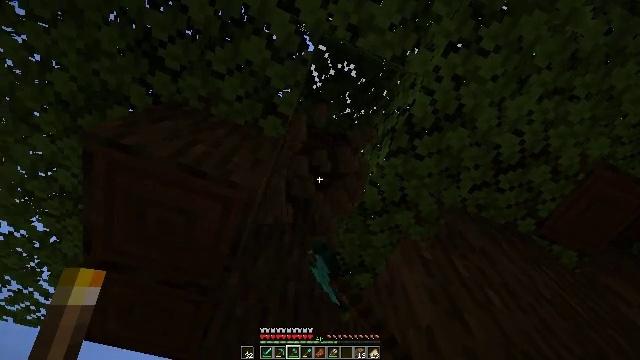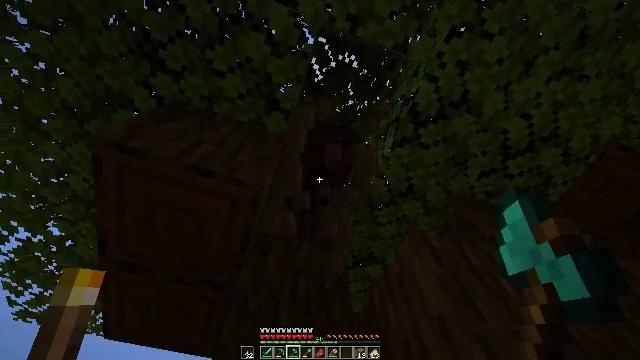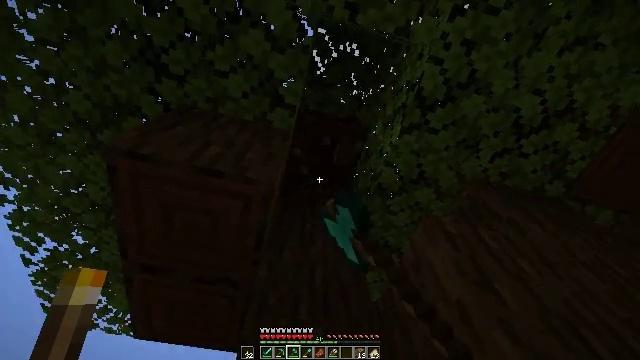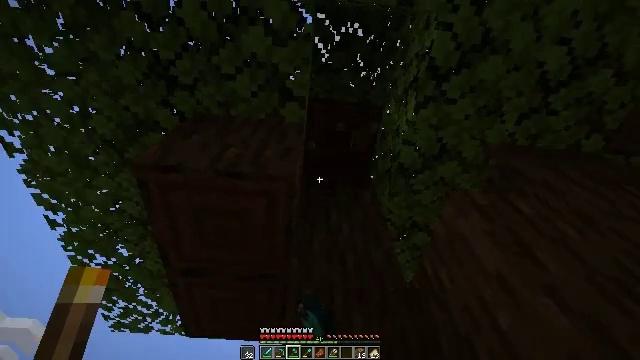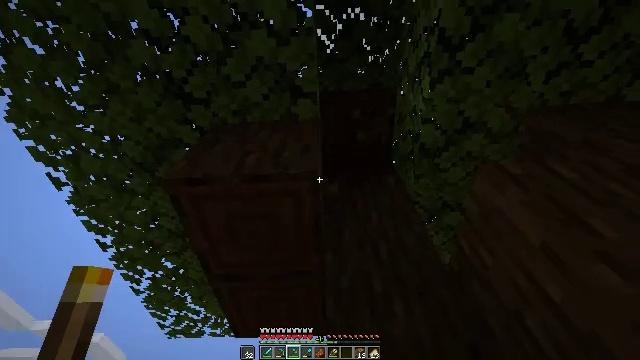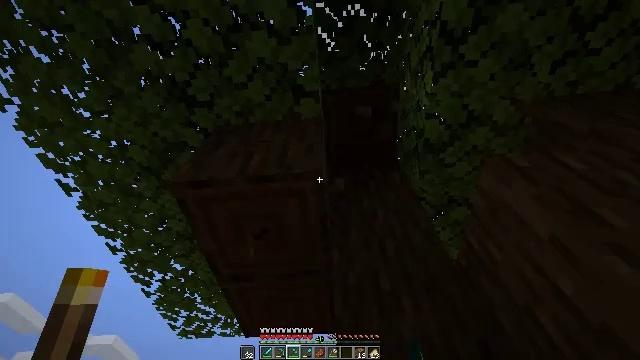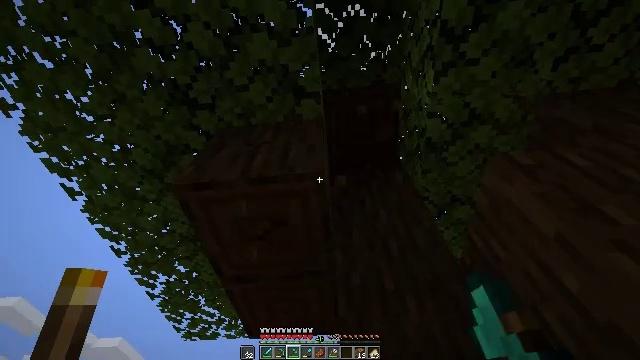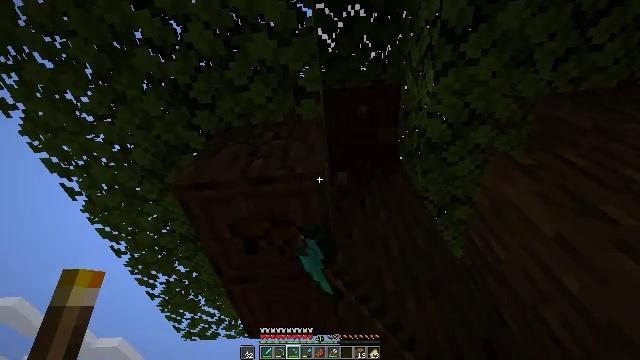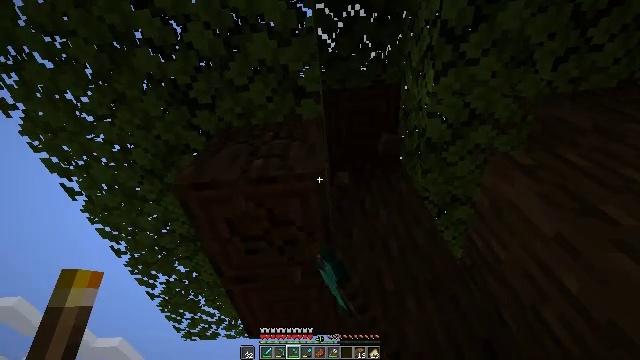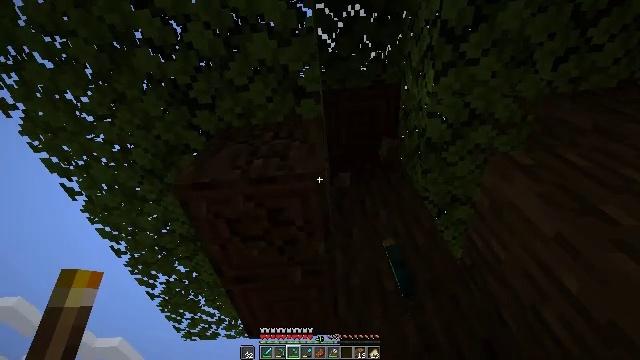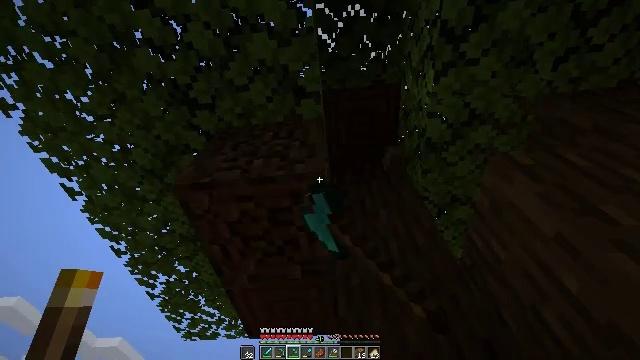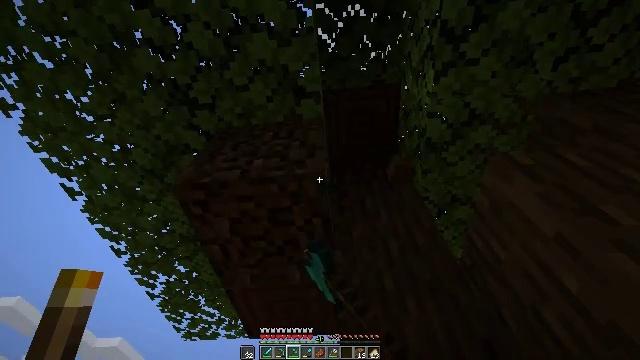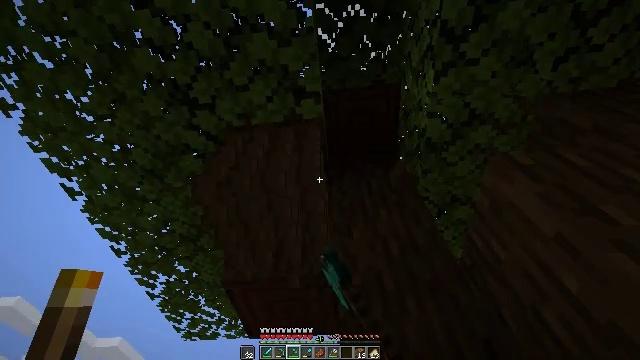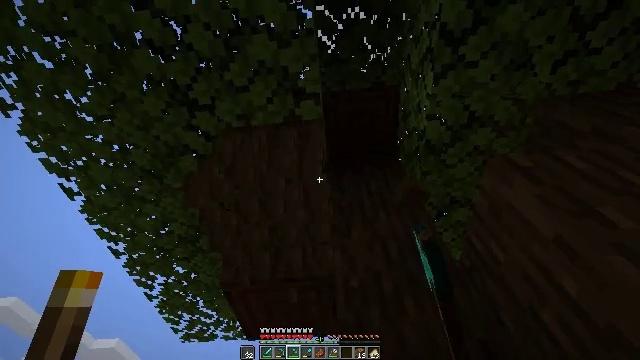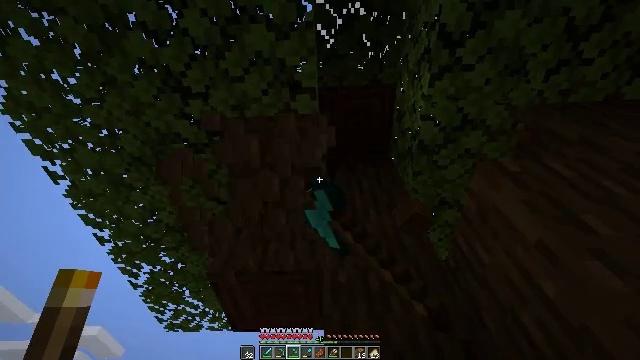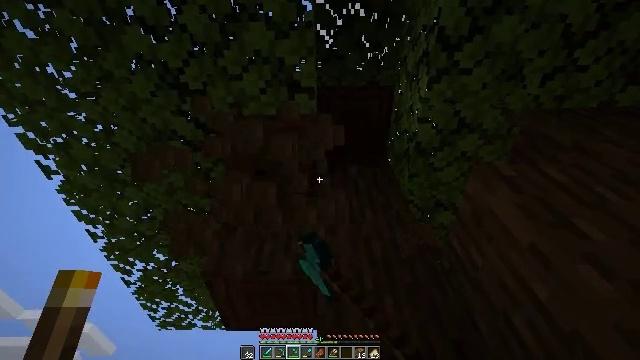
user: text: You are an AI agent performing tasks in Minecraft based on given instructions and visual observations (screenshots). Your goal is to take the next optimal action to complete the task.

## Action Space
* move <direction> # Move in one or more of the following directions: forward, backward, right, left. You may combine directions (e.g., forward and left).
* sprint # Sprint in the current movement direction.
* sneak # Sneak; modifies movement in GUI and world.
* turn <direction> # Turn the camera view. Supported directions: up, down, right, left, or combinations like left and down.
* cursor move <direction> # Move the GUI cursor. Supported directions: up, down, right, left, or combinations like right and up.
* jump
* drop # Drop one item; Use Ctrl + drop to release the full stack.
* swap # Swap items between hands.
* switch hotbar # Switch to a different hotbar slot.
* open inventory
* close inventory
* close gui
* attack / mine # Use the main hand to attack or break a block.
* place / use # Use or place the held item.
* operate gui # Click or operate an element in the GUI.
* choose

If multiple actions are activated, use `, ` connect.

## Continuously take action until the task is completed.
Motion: motion action
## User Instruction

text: Chop down the dark oak log.
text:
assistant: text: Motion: turn left and down, attack / mine
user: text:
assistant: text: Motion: turn left and down, attack / mine
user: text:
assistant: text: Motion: turn left and down, attack / mine
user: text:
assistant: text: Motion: turn left and down, attack / mine
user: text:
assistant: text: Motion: turn left, attack / mine
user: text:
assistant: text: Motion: attack / mine
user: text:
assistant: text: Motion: attack / mine
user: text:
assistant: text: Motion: attack / mine
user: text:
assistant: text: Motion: attack / mine
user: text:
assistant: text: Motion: attack / mine
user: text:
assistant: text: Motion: attack / mine
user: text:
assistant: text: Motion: attack / mine
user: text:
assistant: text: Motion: attack / mine
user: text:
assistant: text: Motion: turn right and down, attack / mine
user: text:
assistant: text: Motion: turn right, attack / mine
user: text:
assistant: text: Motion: attack / mine
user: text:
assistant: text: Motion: turn right, attack / mine
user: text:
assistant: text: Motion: turn right and down, attack / mine
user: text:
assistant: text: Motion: turn right and down, attack / mine
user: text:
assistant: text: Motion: turn right and down, attack / mine
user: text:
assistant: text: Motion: turn up, attack / mine
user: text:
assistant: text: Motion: turn right and up, attack / mine
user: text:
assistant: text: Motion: turn right and up, attack / mine
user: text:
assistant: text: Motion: turn up, attack / mine
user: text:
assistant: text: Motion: attack / mine
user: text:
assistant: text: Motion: turn left, attack / mine
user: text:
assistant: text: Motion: attack / mine
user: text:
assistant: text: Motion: attack / mine
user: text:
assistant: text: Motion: attack / mine
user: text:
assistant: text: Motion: attack / mine